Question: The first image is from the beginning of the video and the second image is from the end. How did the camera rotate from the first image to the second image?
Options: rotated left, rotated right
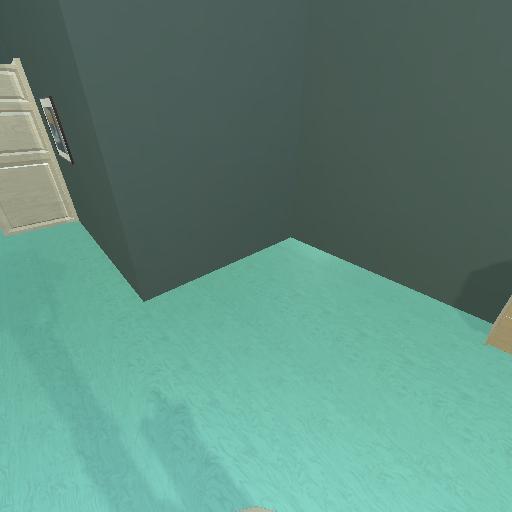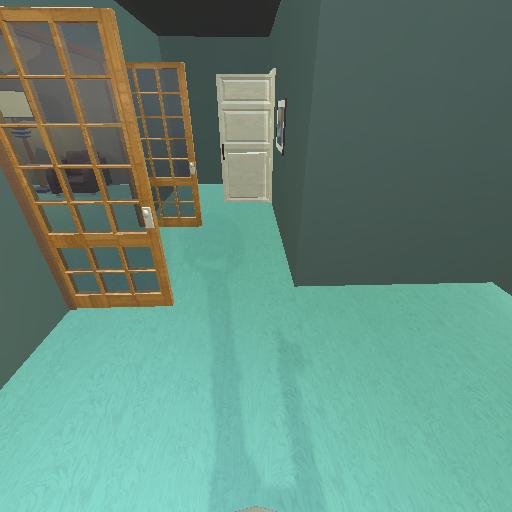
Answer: rotated left